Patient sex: F
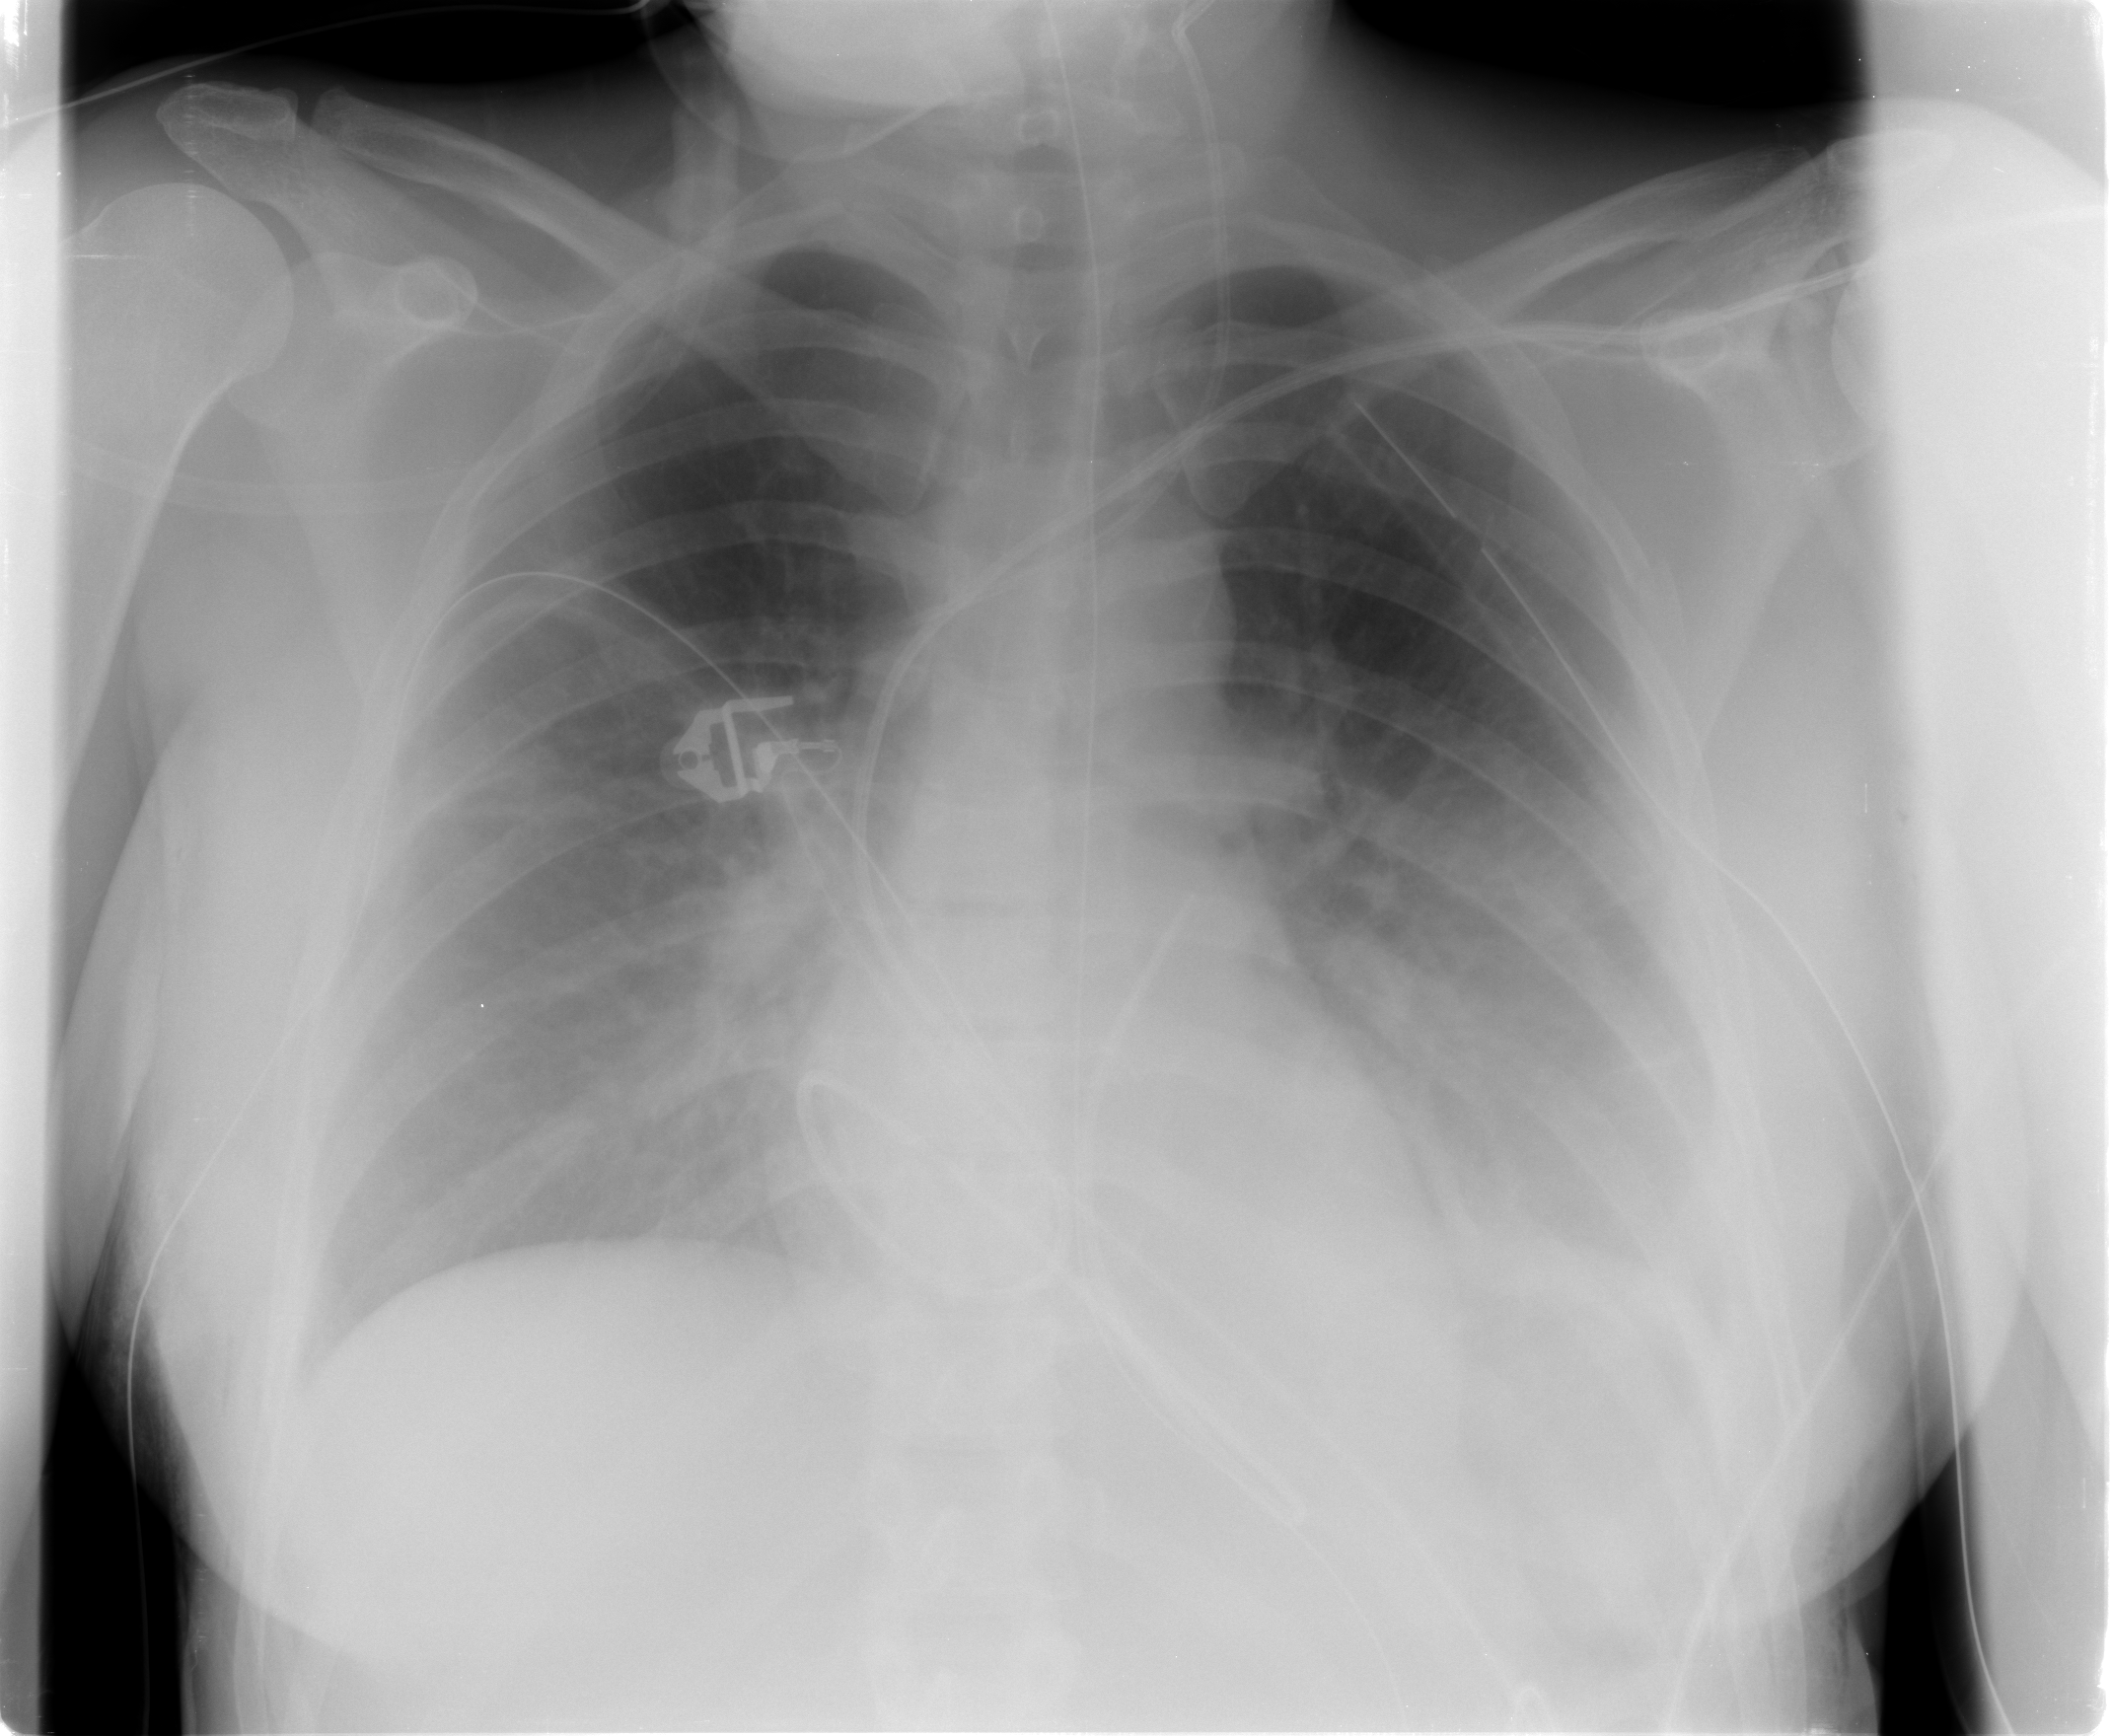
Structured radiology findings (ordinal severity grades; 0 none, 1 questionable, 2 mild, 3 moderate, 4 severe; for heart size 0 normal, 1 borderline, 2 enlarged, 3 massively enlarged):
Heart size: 0
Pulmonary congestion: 0
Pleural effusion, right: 0
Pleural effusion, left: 3
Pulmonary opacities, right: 3
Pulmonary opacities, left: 2
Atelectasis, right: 3
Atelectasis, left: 3